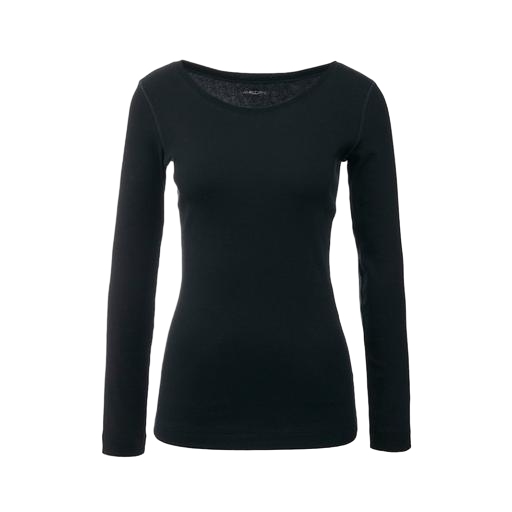
black women's long sleeve t-shirt, long-sleeve top, black women's long sleeve top, white background